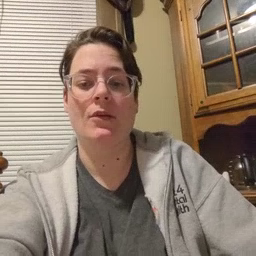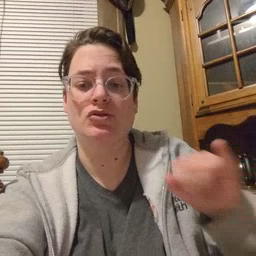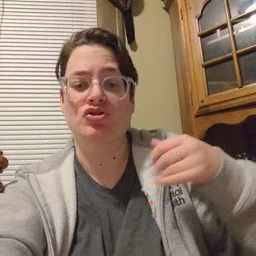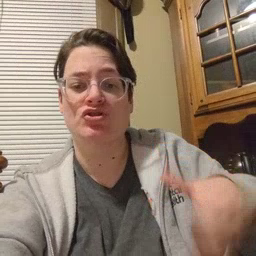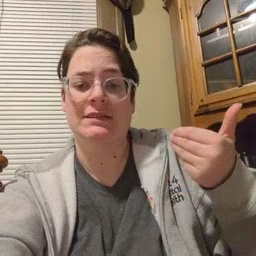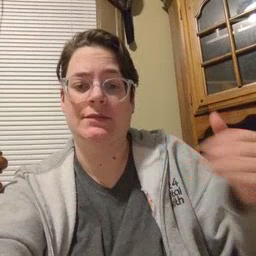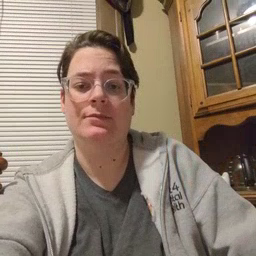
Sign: jeans